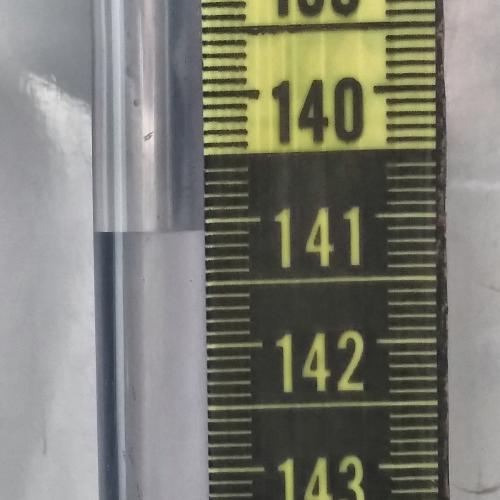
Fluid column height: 141.1 cm